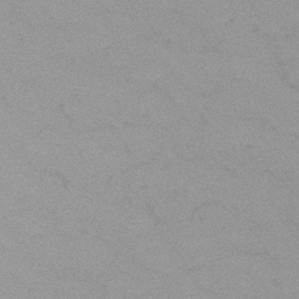
Label: frost